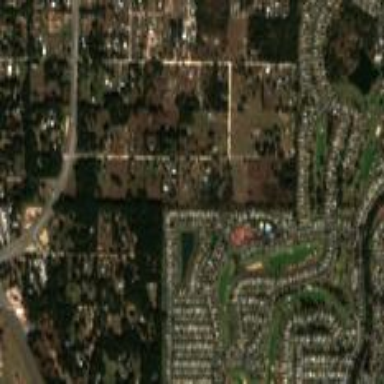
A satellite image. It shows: Residential area consisting of single-family homes.